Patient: sex F, age 82
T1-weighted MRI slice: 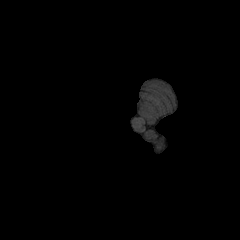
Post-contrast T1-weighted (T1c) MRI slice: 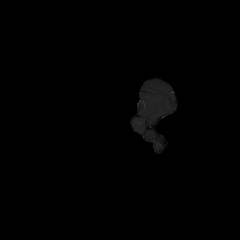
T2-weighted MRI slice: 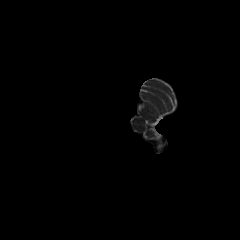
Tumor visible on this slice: no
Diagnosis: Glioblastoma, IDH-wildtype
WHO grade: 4